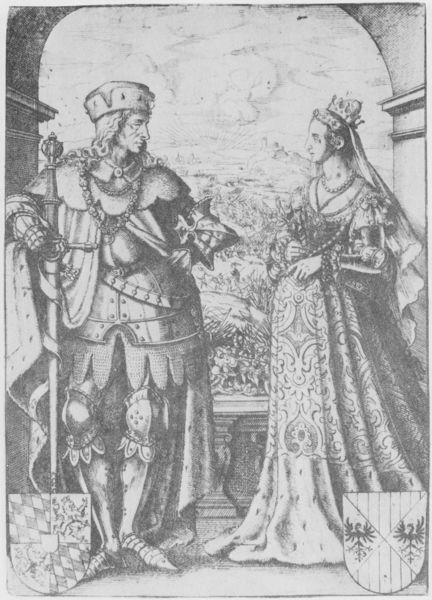
Titel: Bildnis von Rupertus II
Künstler: Jost Amman
Institution: (Seriendruck)
Schlagwörter: adler, baum, berg, gemälde, himmel, kampf, mann, umhang, weiß, landschaft, menschen, stadt, blumen, fenster, frau, grau, hintergrund, kleid, profil, schmuck, schwarz, skizze, tisch, zeichnung, ausblick, blick, dame, gürtel, haus, schleier, ornament, kappe, architektur, hermelin, kragen, pelz, stehen, hände, portrait, porträt, brüstung, land, gewand, haare, mantel, gewänder, paar, personen, krone, perlen, prinzessin, tal, rund, füße, bogen, haltung, stab, berge, kette, grafik, graphik, figuren, krieg, schlacht, arch, balcony, crown, hat, kaiser, king, könig, lanze, soldaten, sword, white, black, dress, hair, lace, lady, robe, wall, woman, flowers, gown, print, schwanger, halskette, tor, schild, panzer, burg, bayern, balustrade, druck, lithographie, schwarzweiss, radierung, stich, illustration, schwert, woodcut, ketten, epauletten, helm, orden, herrscher, frieden, ritter, rüstung, kapitell, wappen, ehepaar, armband, harnisch, wood, man, sky, mittelalter, field, landscape, mountain, lanzen, armor, armour, feet, knight, metal, noble, prince, suit, hochzeit, königin, löwe, kupferstich, black and white, castle, coat, fabric, fur, sketch, burgfräulein, hofdame, couple, necklace, herrscherportrait, herscher, zepter, szepter, landschaftsausblick, druckgrpahik, bodenlang, city, royal, kronen, cape, family, balluster, buildings, britain, engraving, prächtig, england, medieval, prunkvoll, coat of arms, crest, legs, cloth, shield, heirat, pelzbesatz, zweihänder, heiraten, charcoal, baby, regieren, gloves, dragon, herzogin, kettenhemd, scepter, gräfin, lion, staff, rtal, langes kleid, royalty, königspaar, herrscherpaar, veil, knee, marriage, ehebildnis, ritter schwert, wppen, schloss, jewelry, princess, queen, chain, sheild, jewel, pregnant, m, d, 1590, könik, jewels, könig schwert, wales, regal, schwangen, adlrer, asda, lkrno, beinzeug, 1516, locket, sheilds, geschichte, schlesien, architectural setting, spectre, gorwn, verbindung